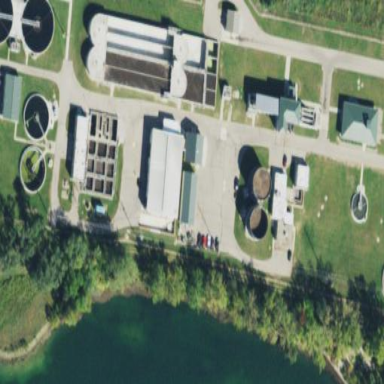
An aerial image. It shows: View of wastewater plant.